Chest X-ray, AP view. Patient: 47 years old, sex F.
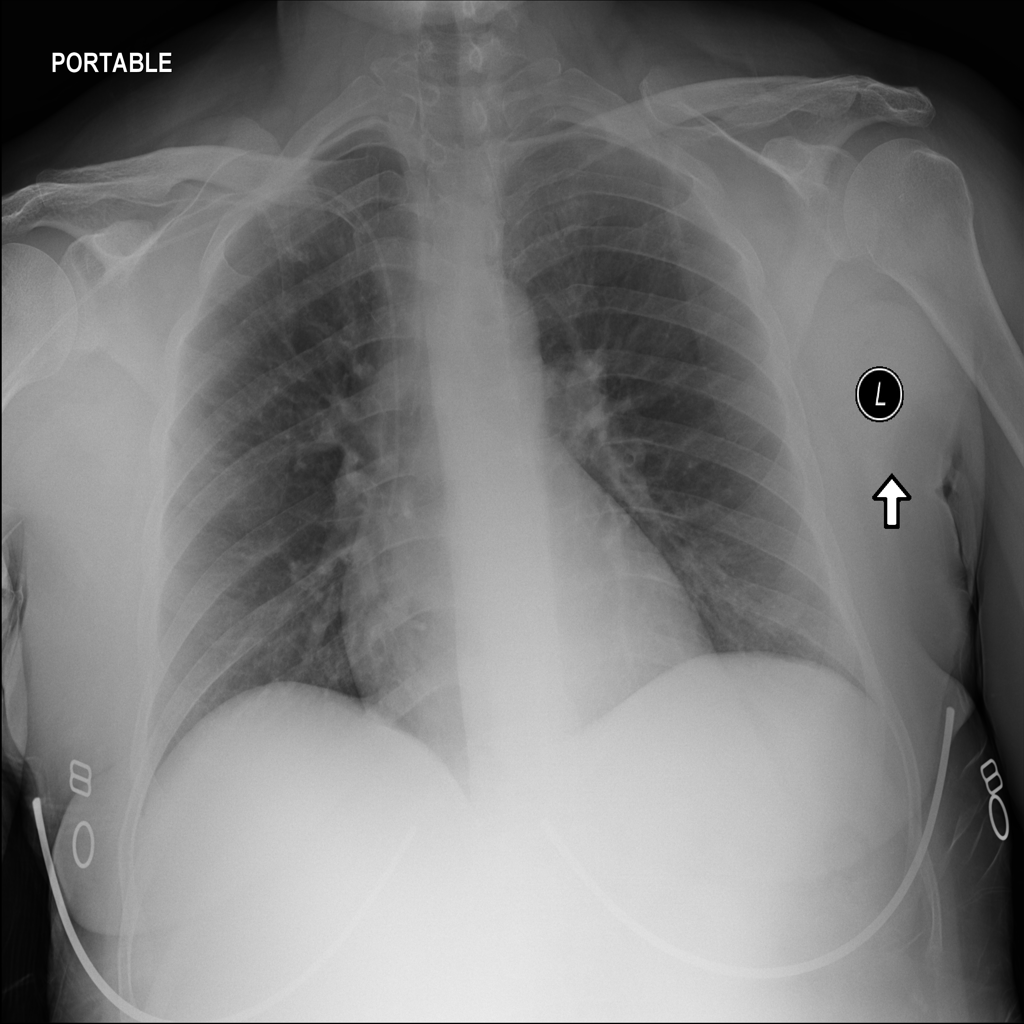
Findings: No Finding